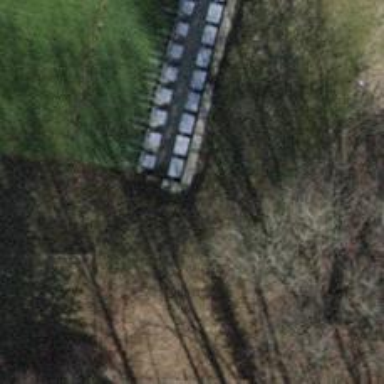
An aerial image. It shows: Retaining wall.